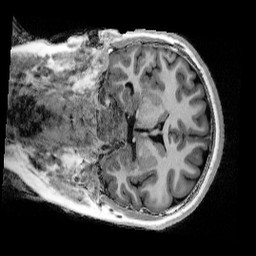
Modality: UNIT1_denoised
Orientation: coronal
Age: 12
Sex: male
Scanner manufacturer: siemens
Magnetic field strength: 3 T
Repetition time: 4 s
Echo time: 0.00303 s